Field crop: tomato
Growth stage: 2
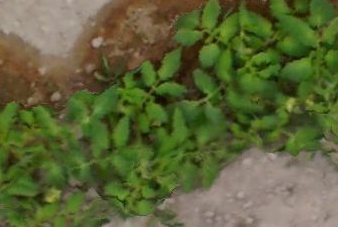
Species: tomato